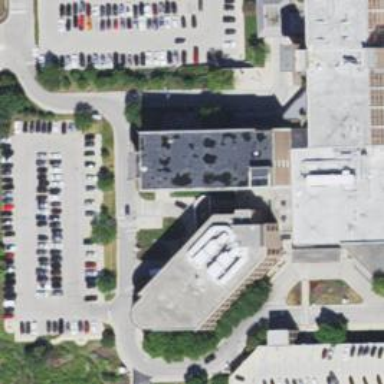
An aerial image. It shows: Healthcare facility identified as hospital.